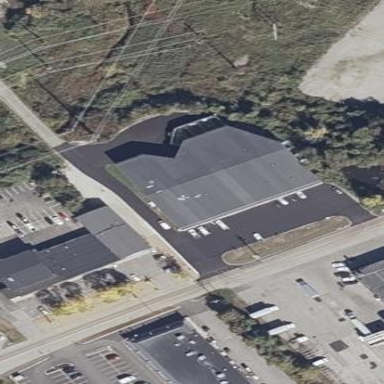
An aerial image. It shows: Warehouse building.